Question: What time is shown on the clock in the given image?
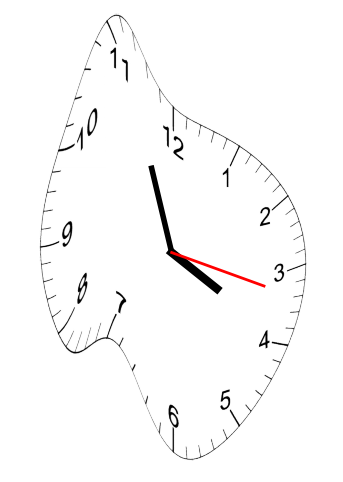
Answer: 03:56:17